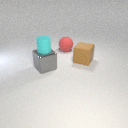
large brown rubber cube behind large gray metal cube